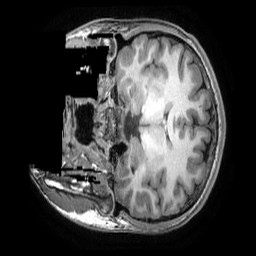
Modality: T1w
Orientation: coronal
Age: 20
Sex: male
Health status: healthy
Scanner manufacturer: ge